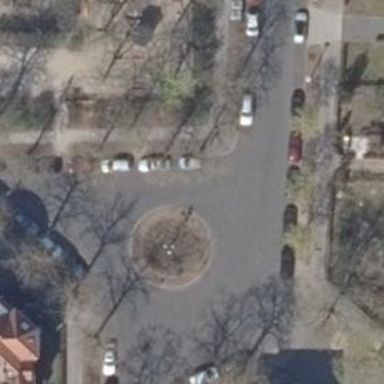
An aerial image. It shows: Residential road with asphalt surface. There is on-street parallel parking on the right lane.